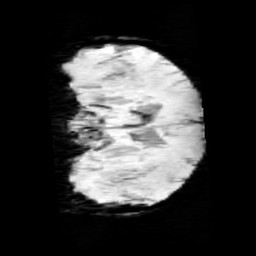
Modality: minIP
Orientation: coronal
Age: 9
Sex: male
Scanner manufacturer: siemens
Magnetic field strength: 3 T
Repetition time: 0.027 s
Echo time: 0.02 s